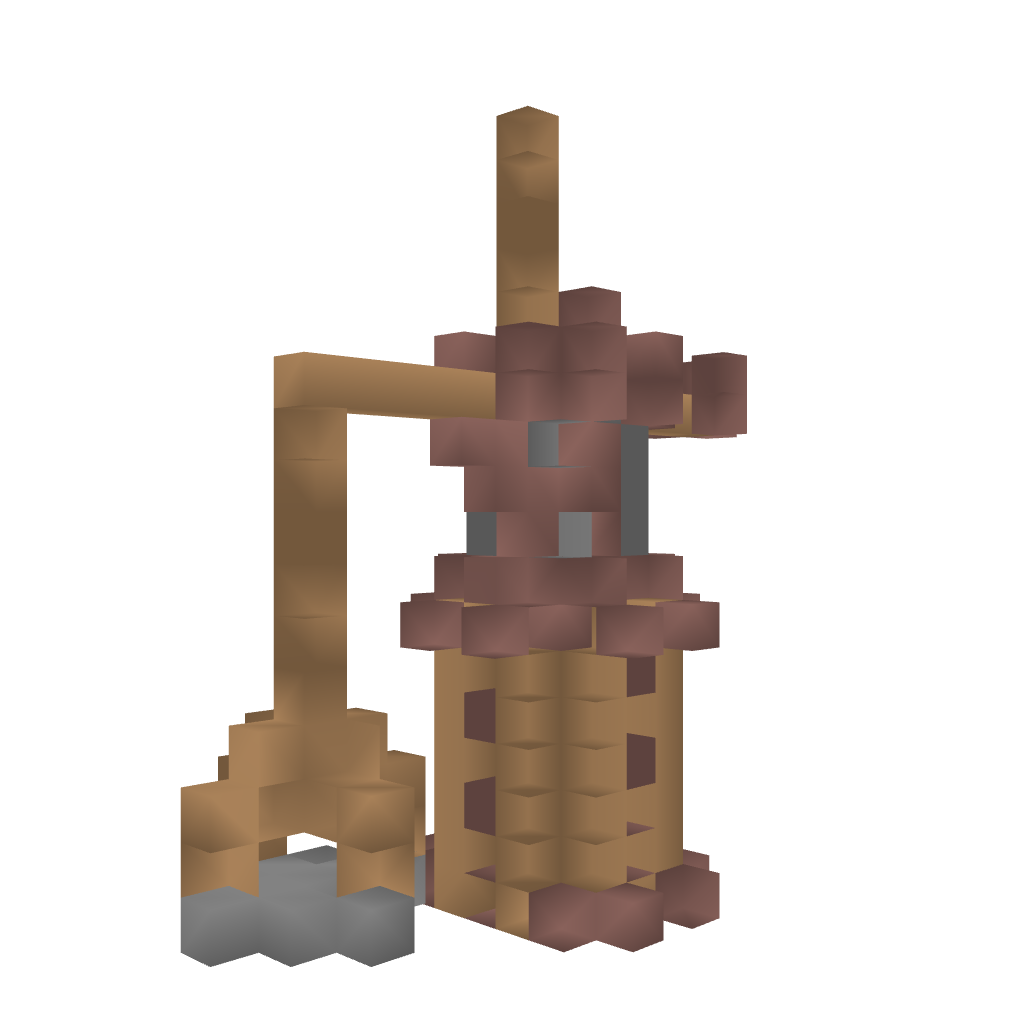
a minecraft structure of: Medieval-Crane good quality